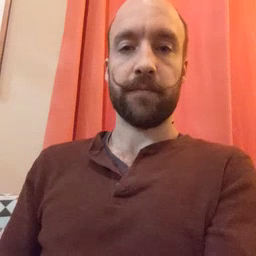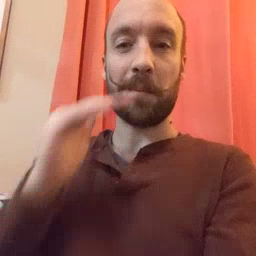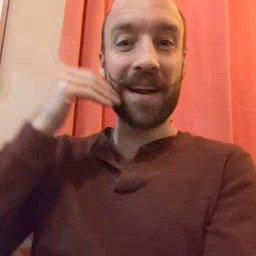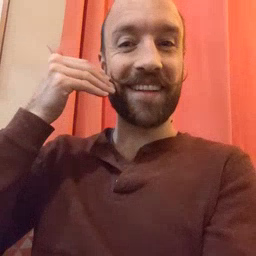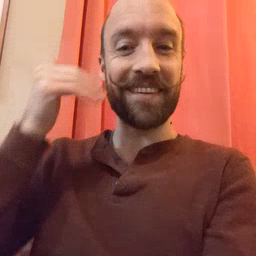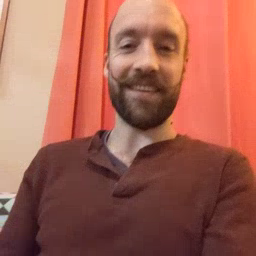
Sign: smile